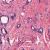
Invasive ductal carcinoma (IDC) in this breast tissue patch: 1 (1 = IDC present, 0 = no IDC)